Question: I already have an id variable (patient_id), and I have multiple observations per id (blood_pressure), but I want a new id variable containing 1 for the first id, 2 for the second, and so on within each patient_id. Please see my interested data format in the link. How can I generate "order" variable using R? I want something like this:

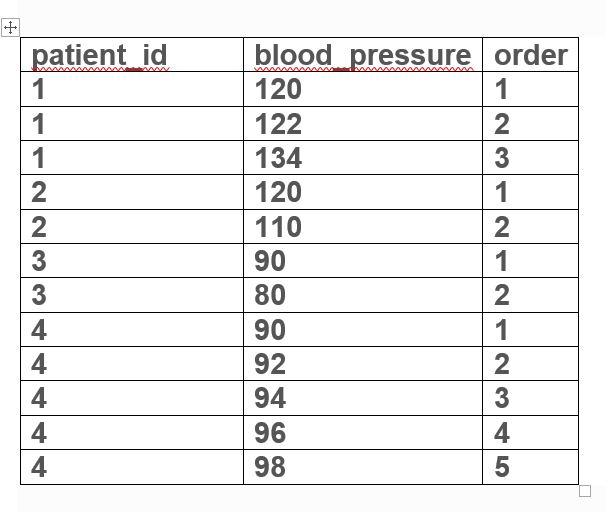
Answer: Here's a solution that uses 'dplyr'. First, I create a toy data frame. (For future questions, it's easier for us if you post copy-and-pasteable data rather than an image. 'dput' is useful for this.)
'''
df <- data.frame(patient_id = c(1, 1, 1, 2, 2, 3, 3, 4, 4, 4, 4, 4),
blood_pressure = sample(90:134, 12, replace = TRUE))
'''
which looks like this:
'''
# patient_id blood_pressure
# 1 1 130
# 2 1 130
# 3 1 128
# 4 2 109
# 5 2 91
# 6 3 95
# 7 3 129
# 8 4 134
# 9 4 116
# 10 4 101
# 11 4 131
# 12 4 112
'''
Next, I load the required library.
'''
library(dplyr)
'''
Then, I group by 'patient_id', add a variable called 'order' using the 'mutate' function, which is the row number within each group given by the 'row_number' function, and finally 'ungroup' the result.
'''
df %>%
group_by(patient_id) %>%
mutate(order = row_number()) %>%
ungroup
'''
giving,
'''
# patient_id blood_pressure order
# <dbl> <int> <int>
# 1 1 130 1
# 2 1 130 2
# 3 1 128 3
# 4 2 109 1
# 5 2 91 2
# 6 3 95 1
# 7 3 129 2
# 8 4 134 1
# 9 4 116 2
# 10 4 101 3
# 11 4 131 4
# 12 4 112 5
'''